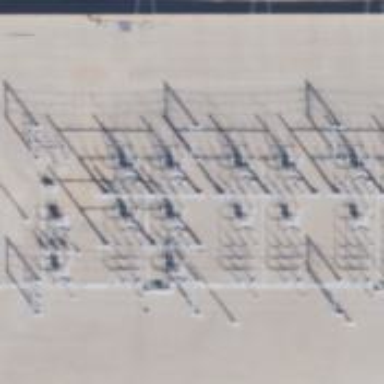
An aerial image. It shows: Switch used for power control.